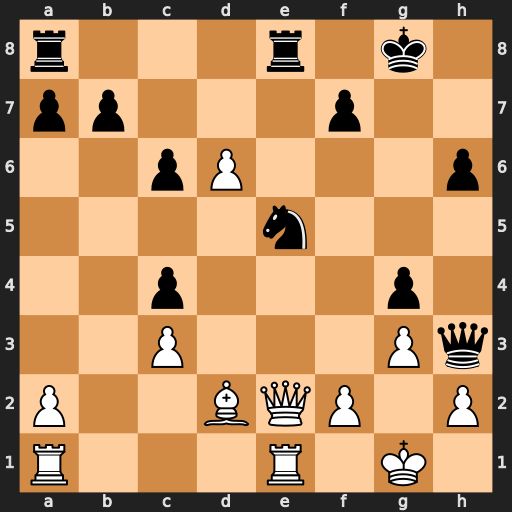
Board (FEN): r3r1k1/pp3p2/2pP3p/4n3/2p3p1/2P3Pq/P2BQP1P/R3R1K1
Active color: w
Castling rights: -
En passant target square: -
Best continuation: Qxe5 Rxe5 Rxe5 Rd8 Bf4